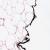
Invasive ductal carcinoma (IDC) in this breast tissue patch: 0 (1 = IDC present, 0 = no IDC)